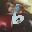
Label: 6